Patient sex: M
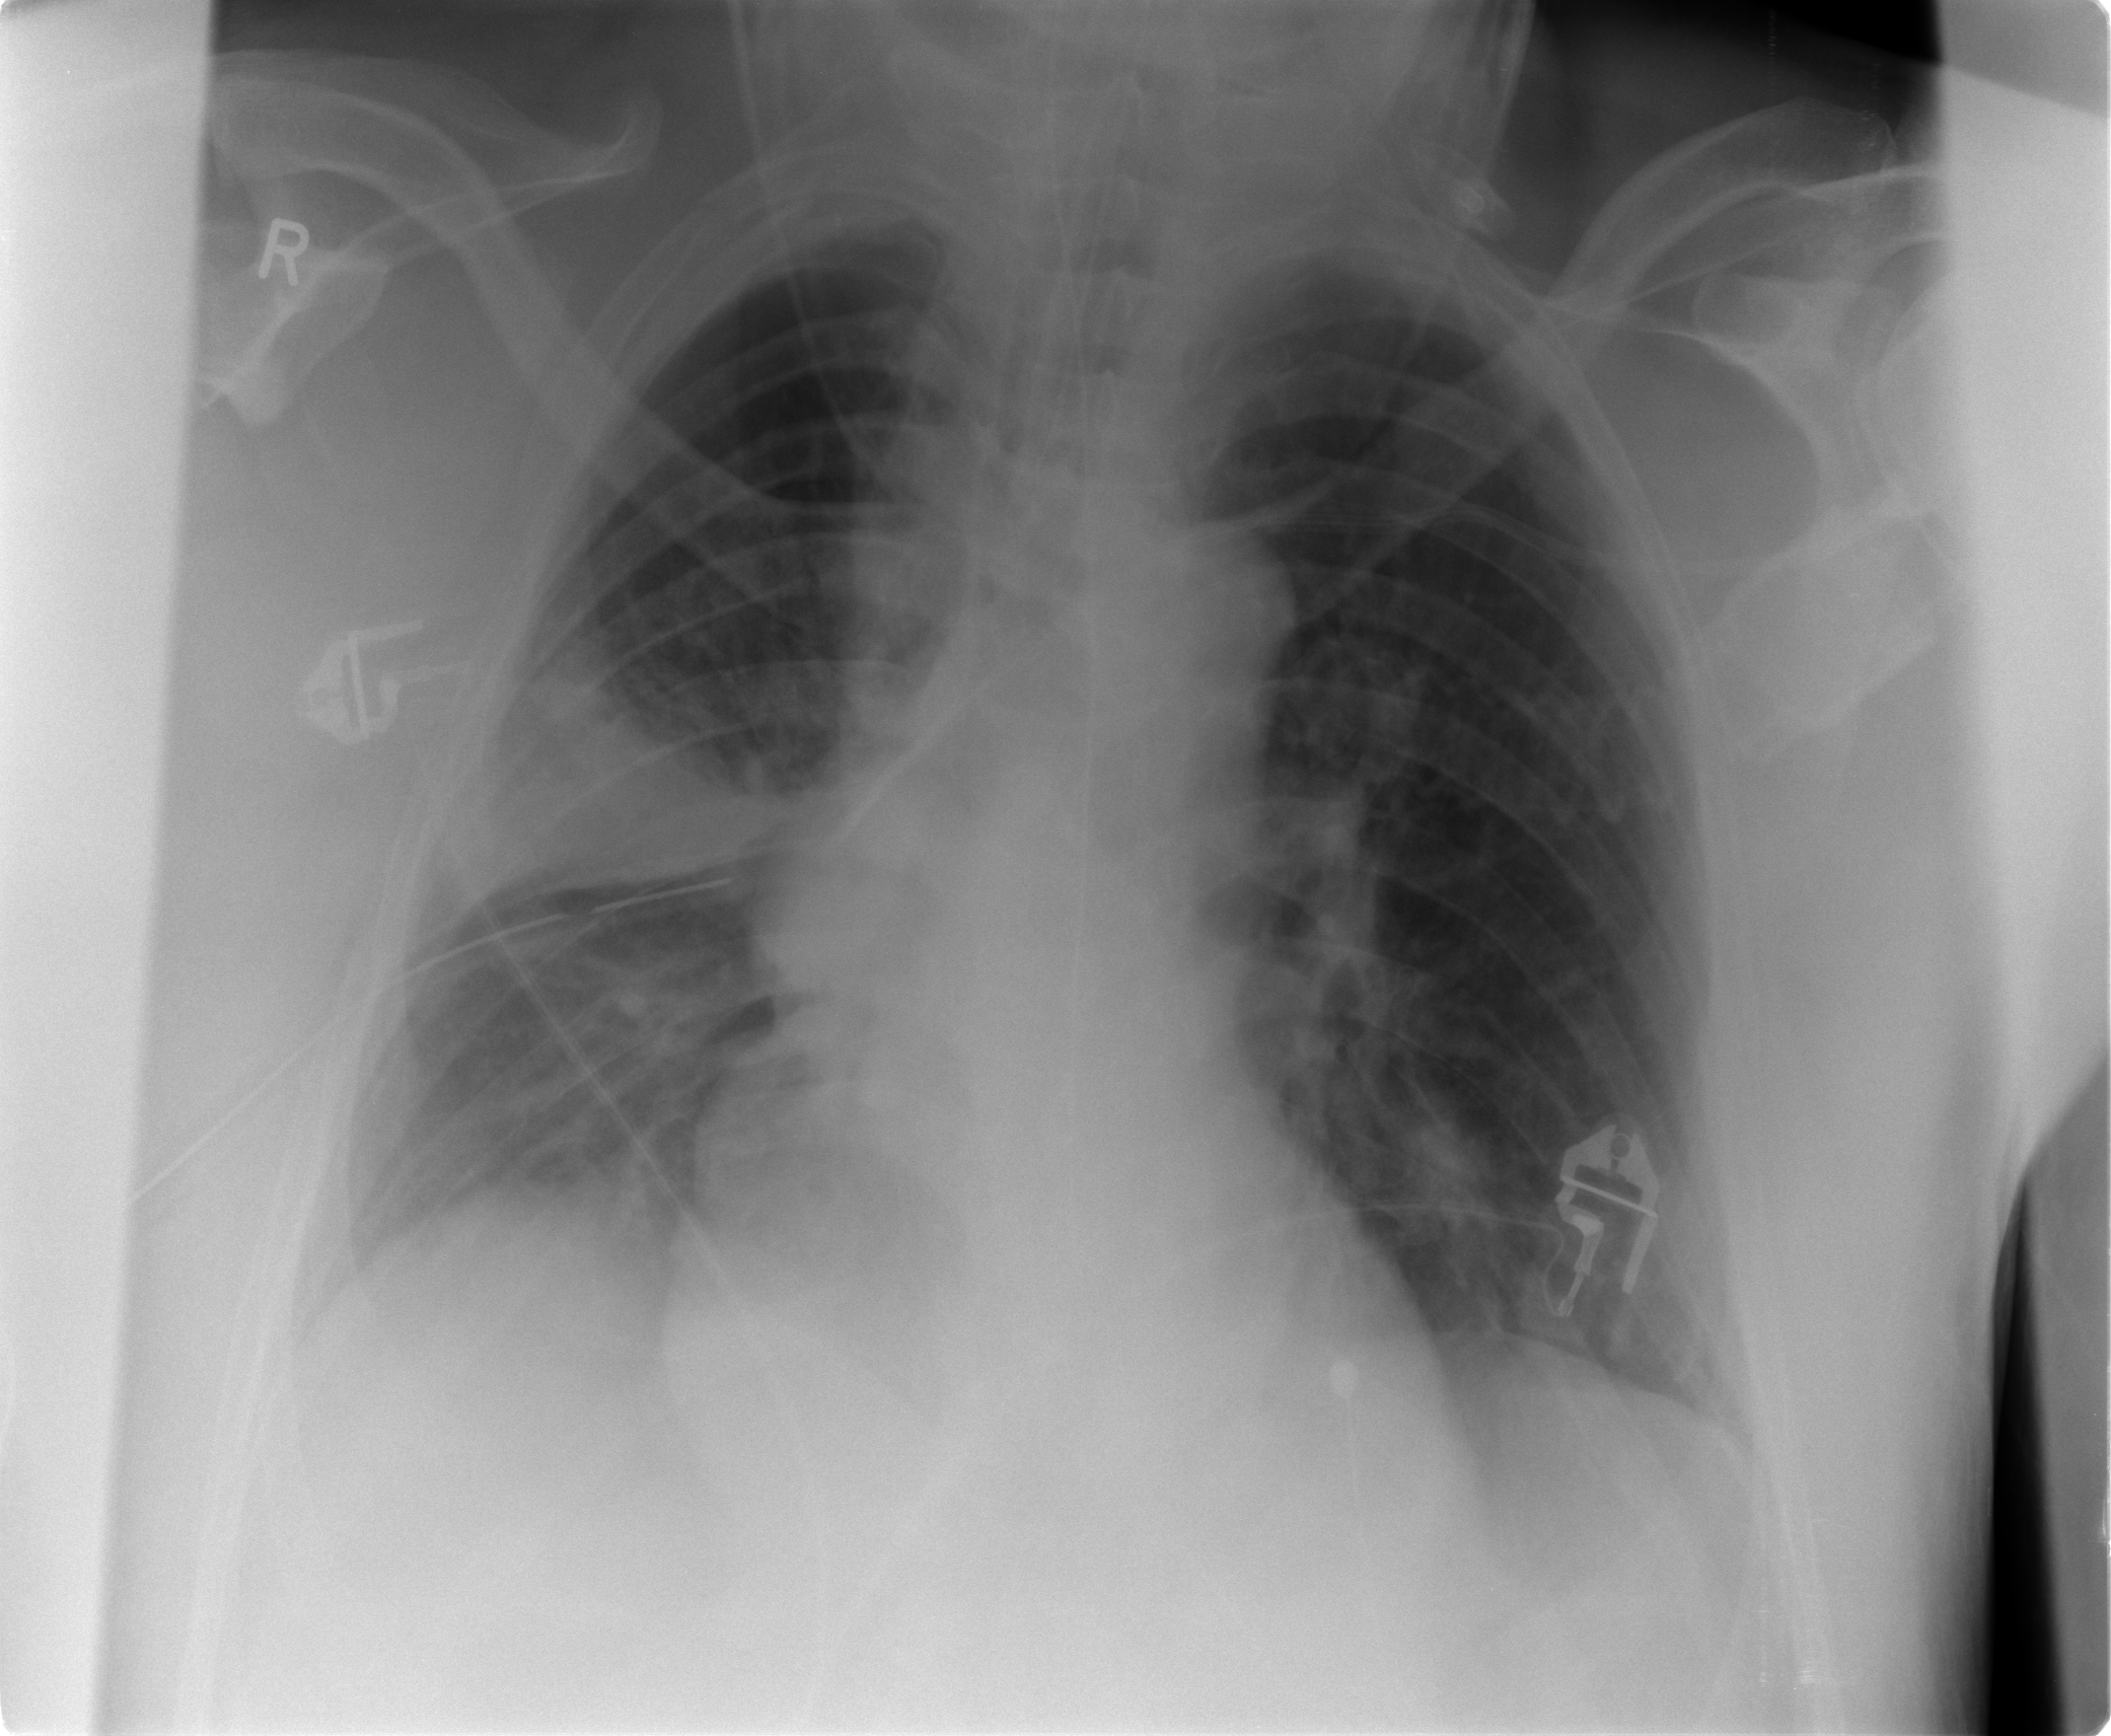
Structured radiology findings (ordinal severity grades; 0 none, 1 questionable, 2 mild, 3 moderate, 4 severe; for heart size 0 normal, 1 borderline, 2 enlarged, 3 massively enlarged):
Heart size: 0
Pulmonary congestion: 0
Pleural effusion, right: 0
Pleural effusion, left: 0
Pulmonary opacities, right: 0
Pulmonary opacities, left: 0
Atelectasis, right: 2
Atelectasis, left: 1